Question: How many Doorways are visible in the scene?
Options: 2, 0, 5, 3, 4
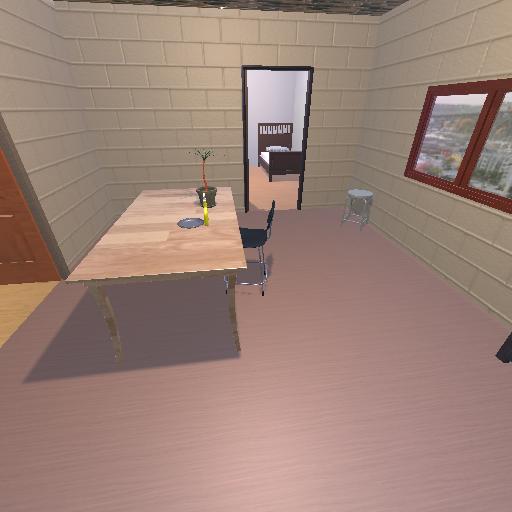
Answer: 2